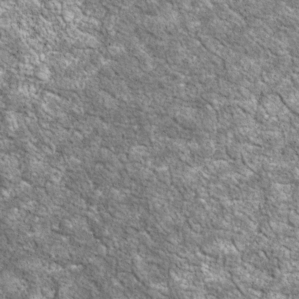
Label: non_frost